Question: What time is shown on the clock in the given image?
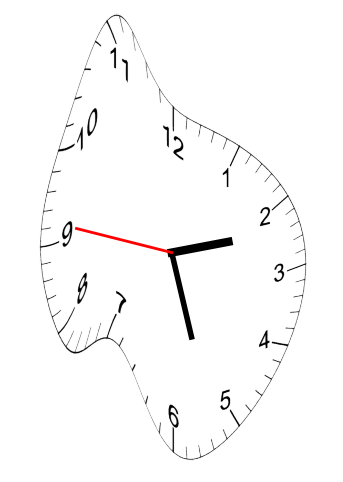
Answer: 02:26:46